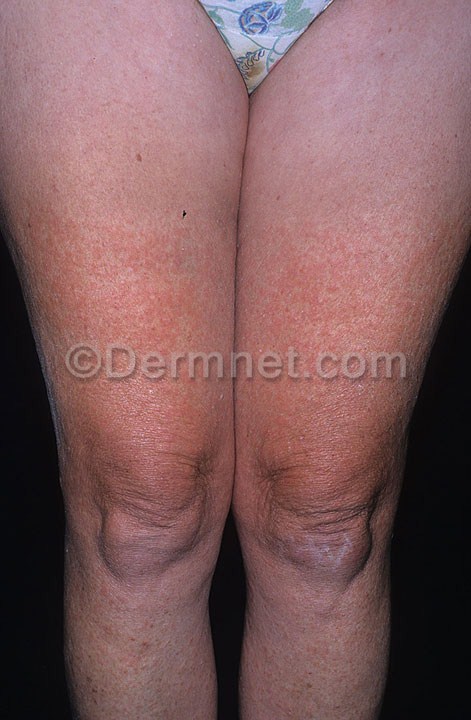
Disease: Exanthems and Drug Eruptions